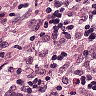
Metastatic tissue present: no